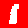
Digit: 1